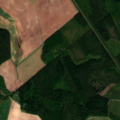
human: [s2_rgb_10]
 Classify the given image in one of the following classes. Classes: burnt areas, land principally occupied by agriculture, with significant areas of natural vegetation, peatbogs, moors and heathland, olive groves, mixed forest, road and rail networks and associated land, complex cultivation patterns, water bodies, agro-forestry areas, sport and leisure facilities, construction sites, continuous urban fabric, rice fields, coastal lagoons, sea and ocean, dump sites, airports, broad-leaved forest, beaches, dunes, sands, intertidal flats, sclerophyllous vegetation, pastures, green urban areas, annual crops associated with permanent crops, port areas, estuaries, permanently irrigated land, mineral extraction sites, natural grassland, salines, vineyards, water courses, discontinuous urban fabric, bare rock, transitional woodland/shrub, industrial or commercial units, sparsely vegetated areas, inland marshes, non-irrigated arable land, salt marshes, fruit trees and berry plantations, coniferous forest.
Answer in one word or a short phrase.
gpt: non-irrigated arable land, land principally occupied by agriculture, with significant areas of natural vegetation, coniferous forest, mixed forest, transitional woodland/shrub